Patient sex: F
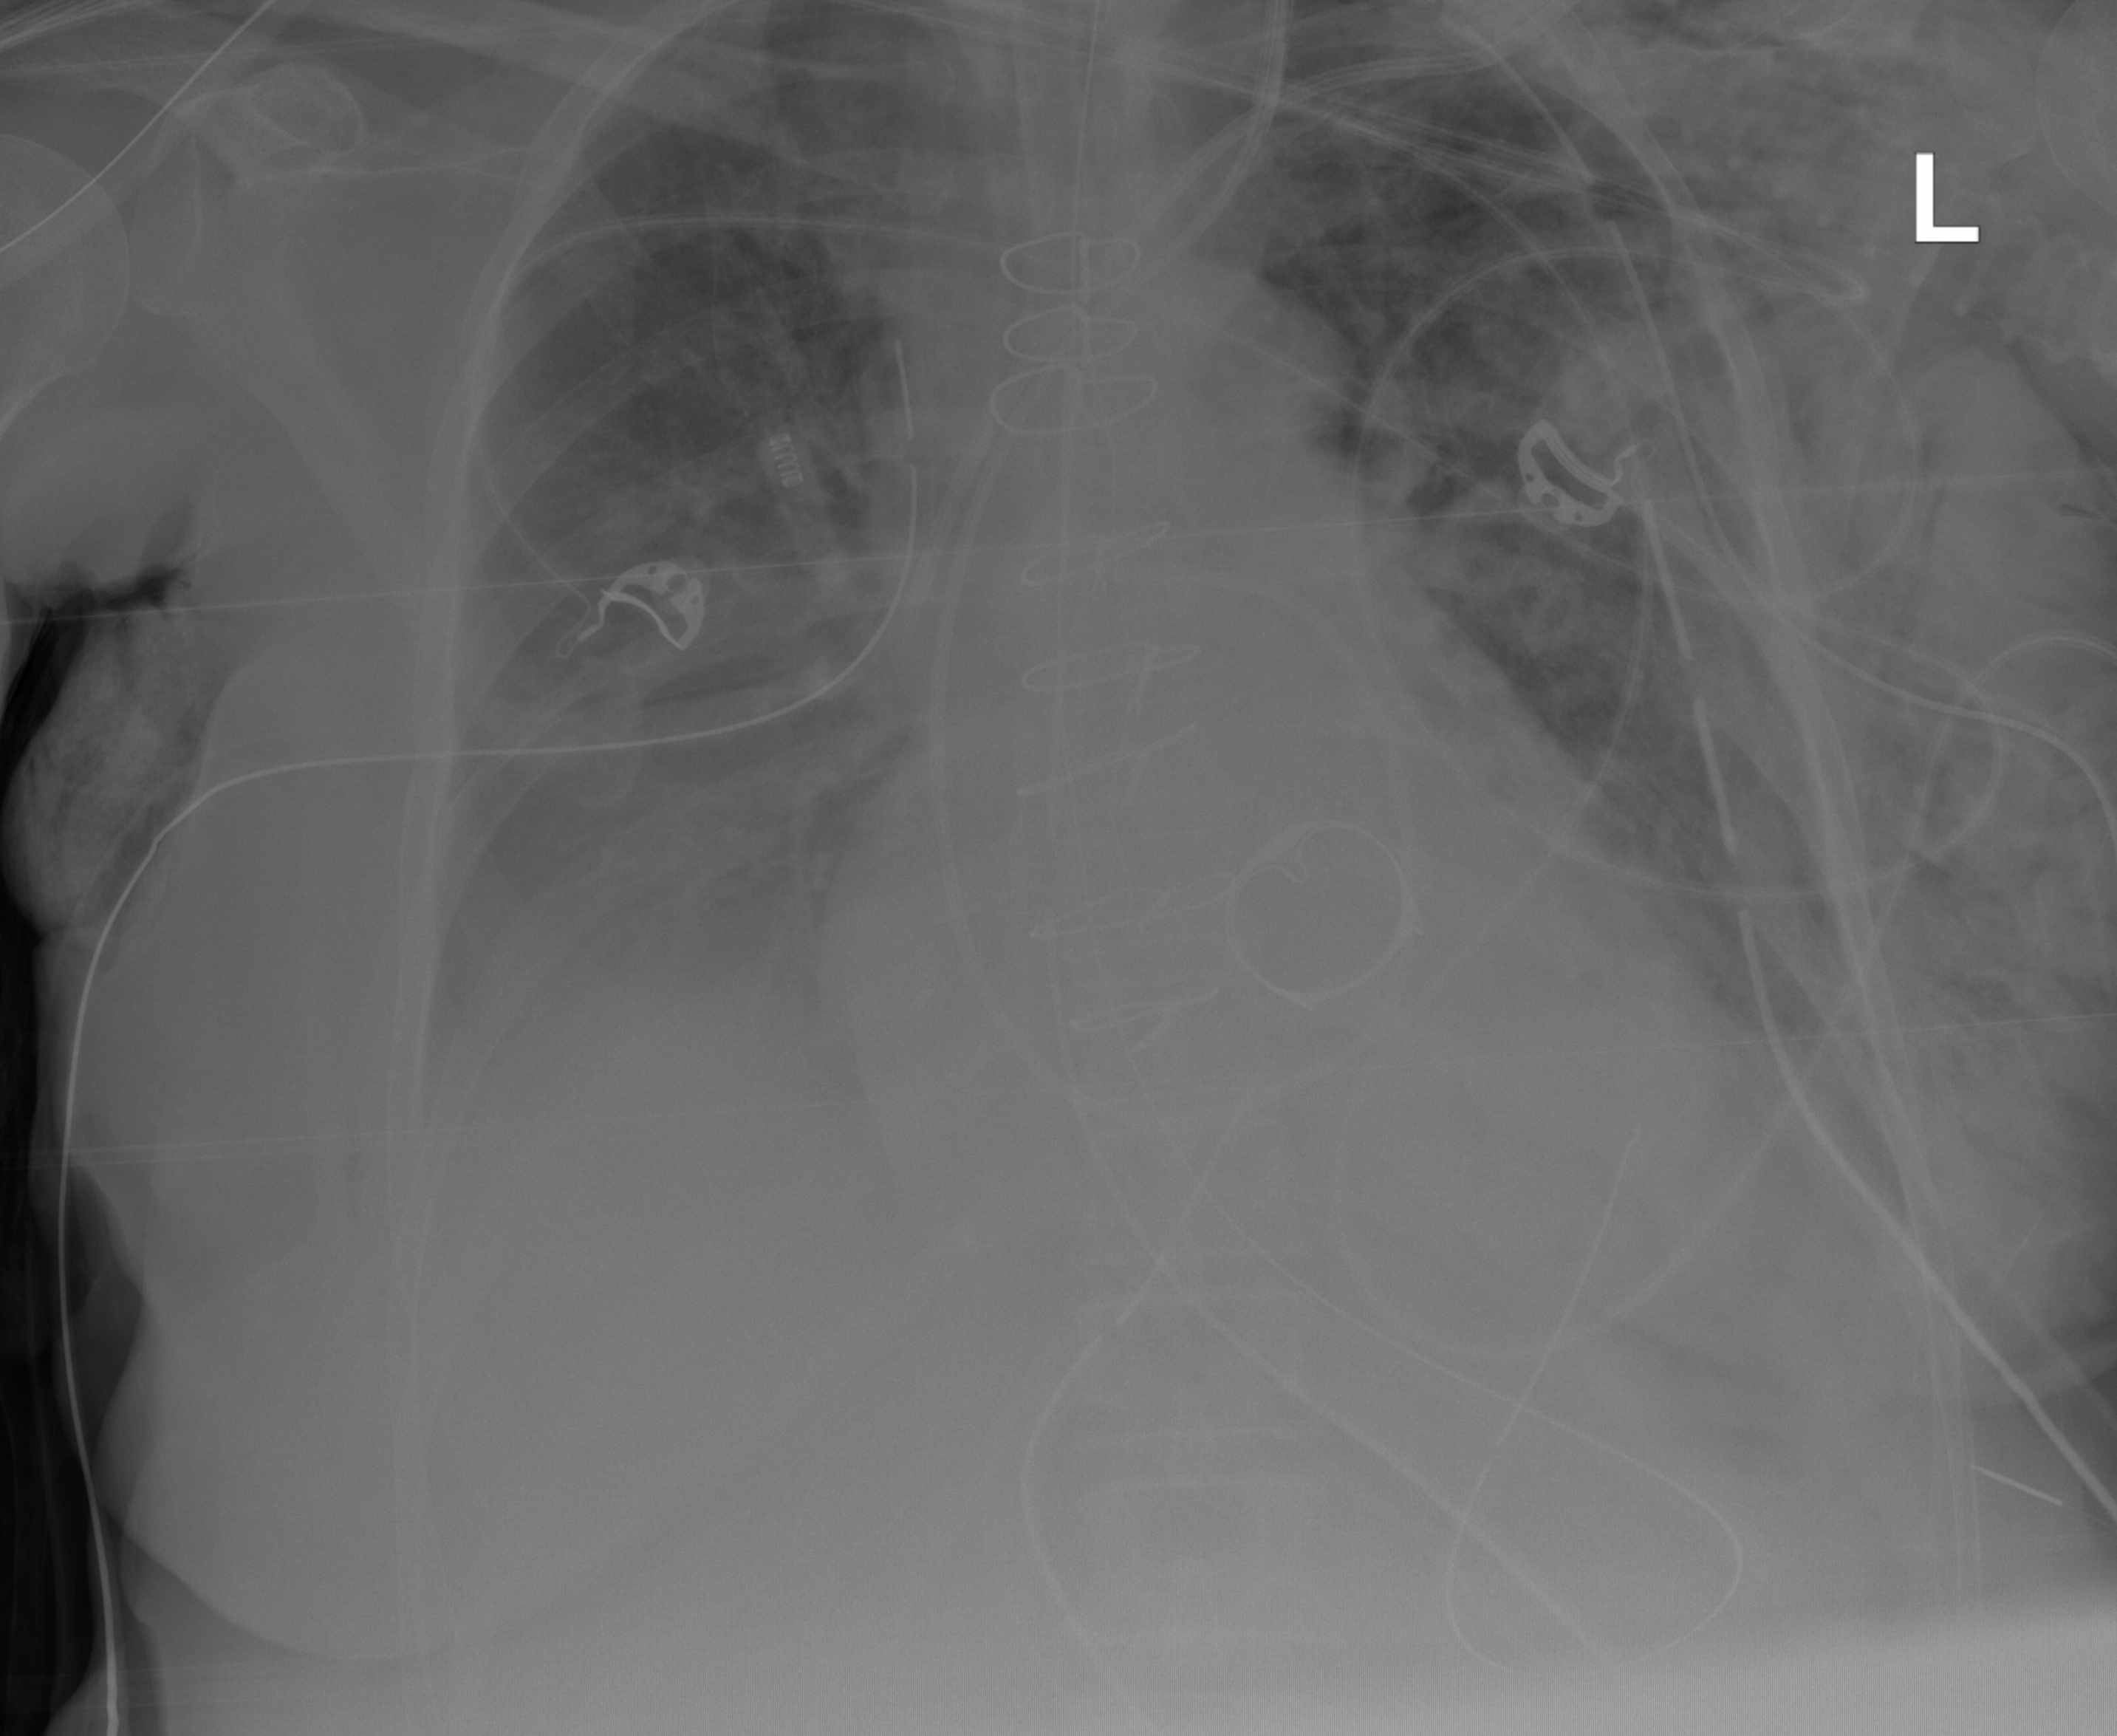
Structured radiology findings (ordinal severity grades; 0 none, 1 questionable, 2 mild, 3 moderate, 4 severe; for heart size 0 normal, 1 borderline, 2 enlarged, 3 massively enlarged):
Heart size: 0
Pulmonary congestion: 2
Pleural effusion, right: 0
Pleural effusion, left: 0
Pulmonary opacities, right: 0
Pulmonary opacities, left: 0
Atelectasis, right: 0
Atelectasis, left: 0